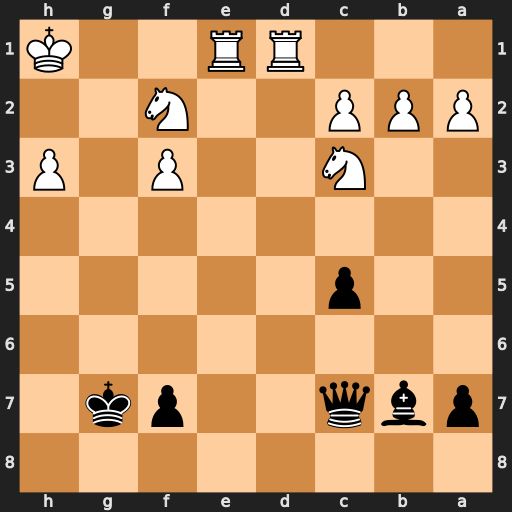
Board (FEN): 8/pbq2pk1/8/2p5/8/2N2P1P/PPP2N2/3RR2K
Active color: b
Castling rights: -
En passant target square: -
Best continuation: Bxf3+ Kg1 Qg3+ Kf1 Qg2#